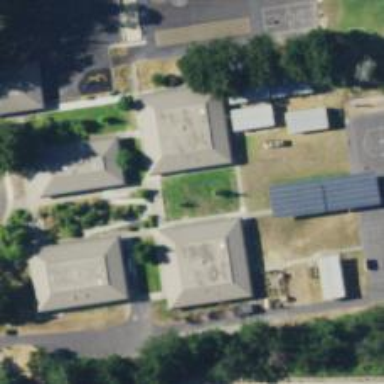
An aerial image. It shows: School.